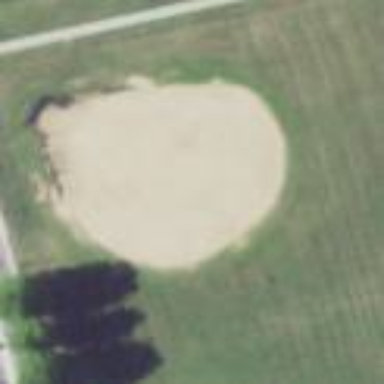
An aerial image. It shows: Softball pitch for leisure sports.